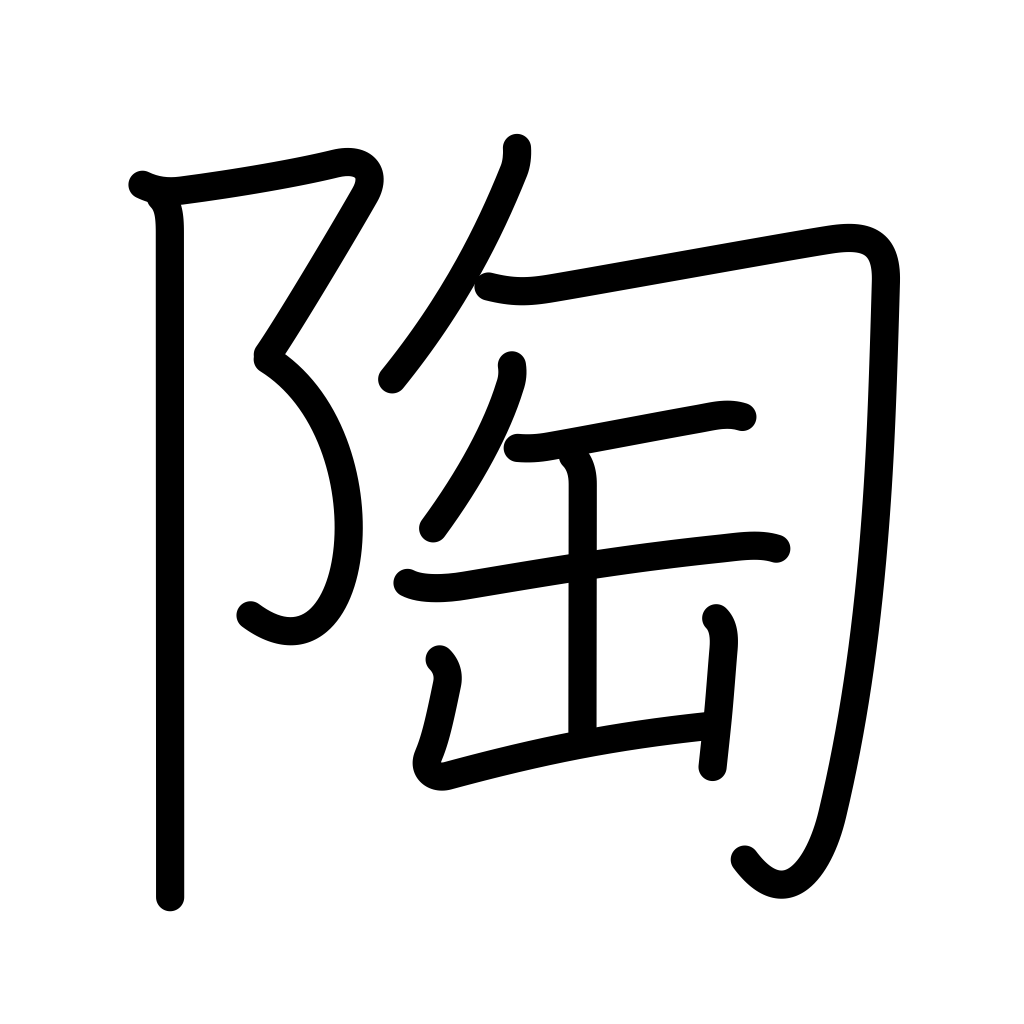
Meaning: pottery, porcelain